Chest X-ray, PA view. Patient: 41 years old, sex M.
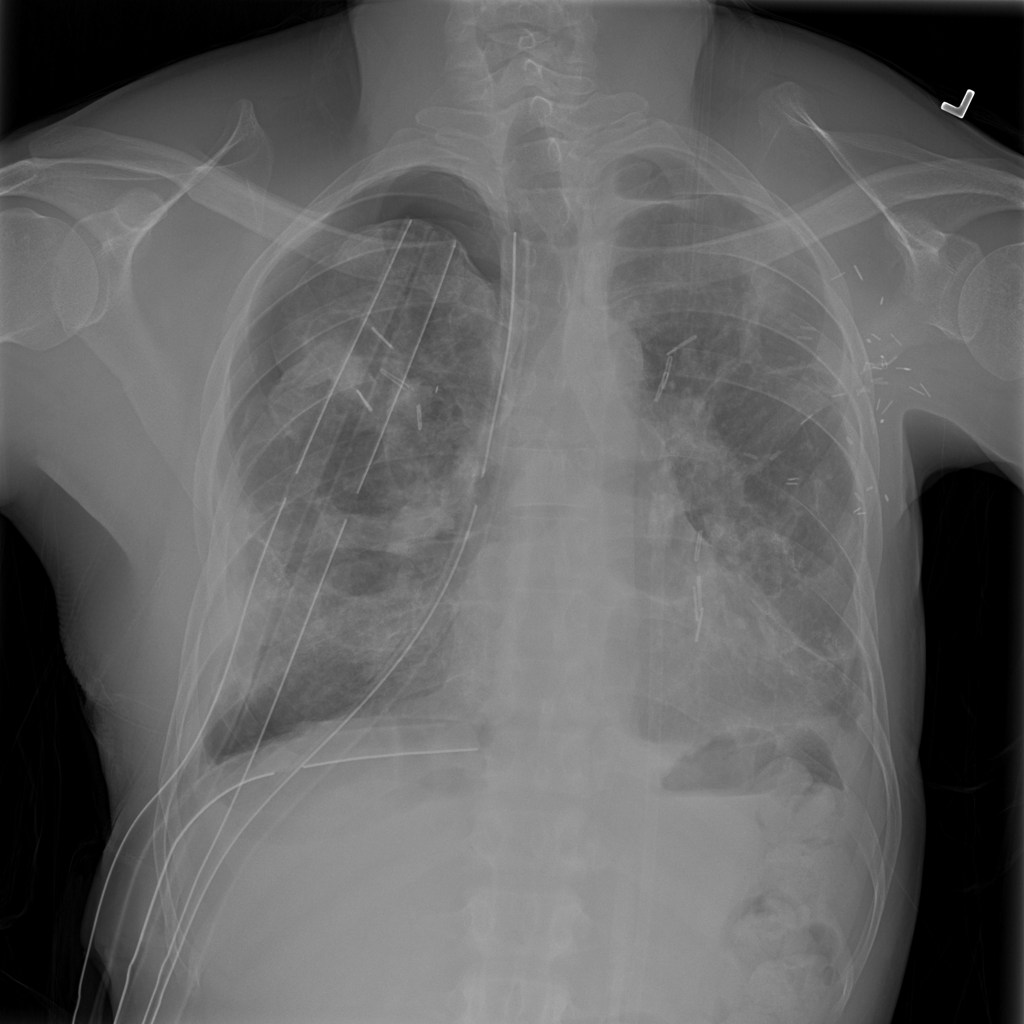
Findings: Pneumothorax